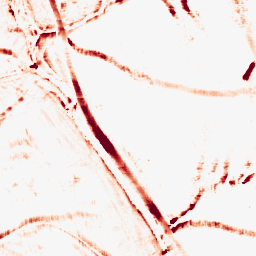
Category: morphological
Decomposition family: morphological_square
Decomposition parameters: operation: opening
size: 10
Upsampling method: cubic_mitchell
Upsampling parameters: scale: 4
Upsampling scale: 4